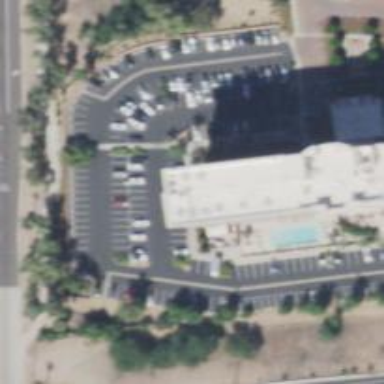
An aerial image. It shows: Parking space.